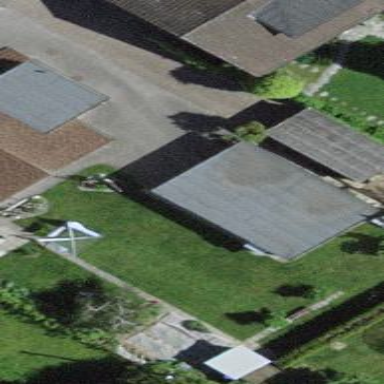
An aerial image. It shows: Garage building.